Interaction volume radius: 5 \u00c5
Interaction volume height: 25 \u00c5
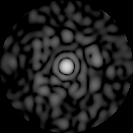
Disorder parameter: 0.8618